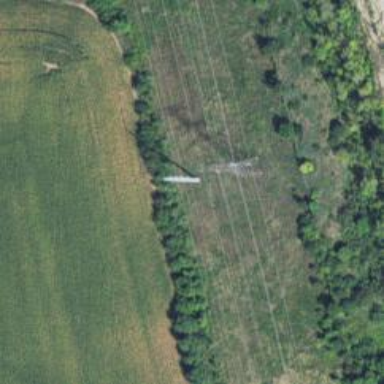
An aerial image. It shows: Lattice structure tower used for power distribution.